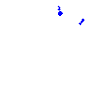
Particle: electron